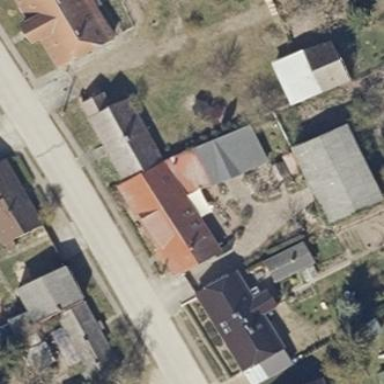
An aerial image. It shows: Building with gabled roof.